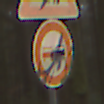
Verkehrszeichen: Ueberholverbot
Zusatzzeichen oben: ReiterRechts
Umgebung: Outdoor, Nature
Tageszeit: Midday
Wetter: Overcast
Licht: Natural
Jahreszeit: NotSpecified
Kontrast: LowContrast